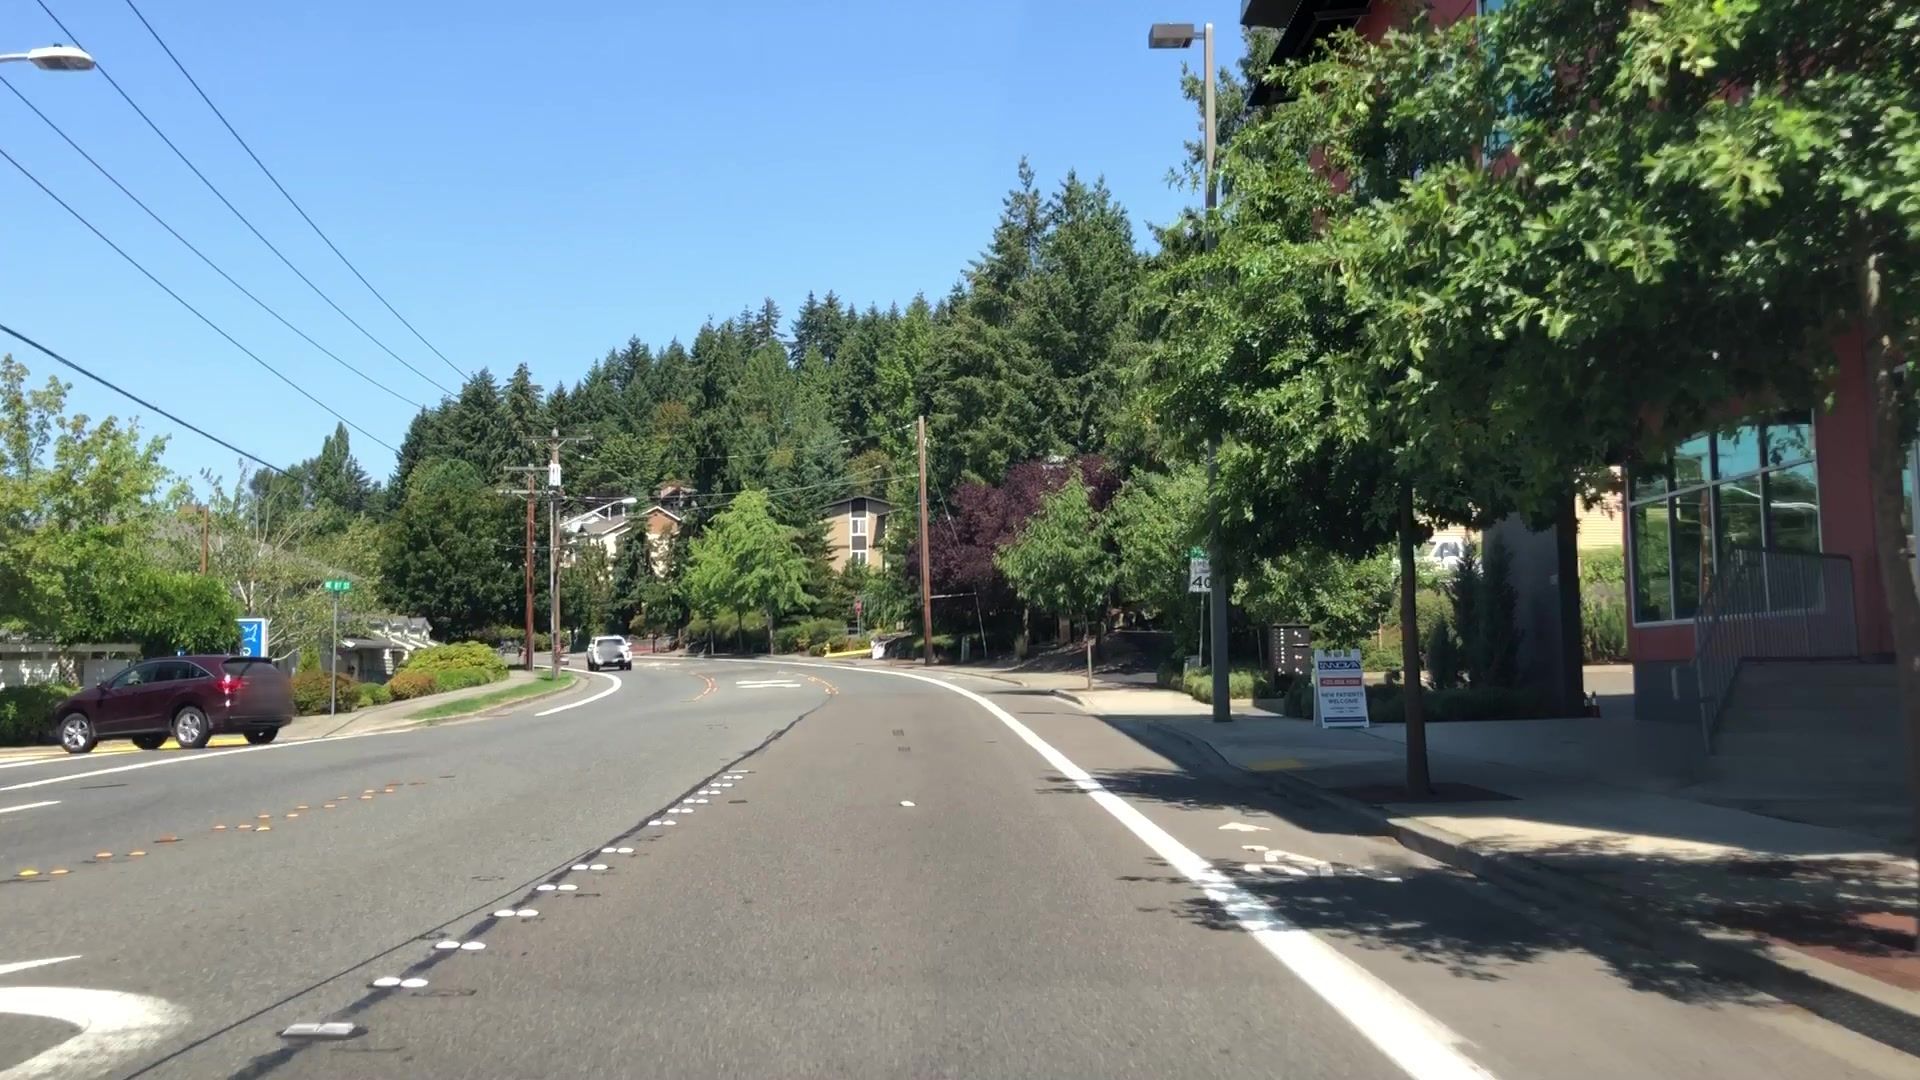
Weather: clear
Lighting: day
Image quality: good
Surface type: driving surface
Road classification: primary
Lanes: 3
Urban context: dense urban cluster
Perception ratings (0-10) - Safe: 7.85, Lively: 8.75, Beautiful: 6.6, Boring: 2.03, Depressing: 3.37, Wealthy: 5.01